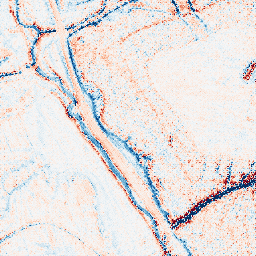
Category: edge_preserving
Decomposition family: bilateral
Decomposition parameters: d: 15
sigma_color: 25
sigma_space: 100
Upsampling method: regularized
Upsampling parameters: scale: 2
lambda_reg: 0.1
Upsampling scale: 2